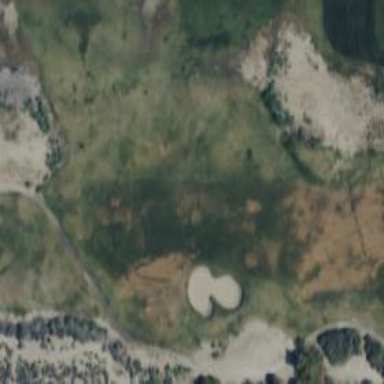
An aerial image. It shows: Golf hole.